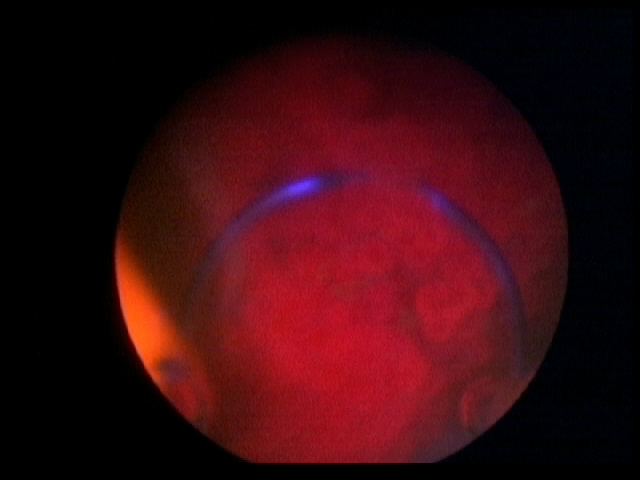
Modality: BLC
Class: Malignant
Subclass: HighGradePapillary
Lesion: L1
Stage: Ta
Morphology: Papillary
Bladder cancer association: Yes